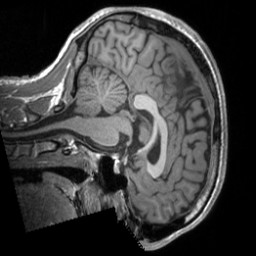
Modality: T1w
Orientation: sagittal
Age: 22
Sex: male
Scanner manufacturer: siemens
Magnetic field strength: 3 T
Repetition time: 1.9 s
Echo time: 0.00226 s